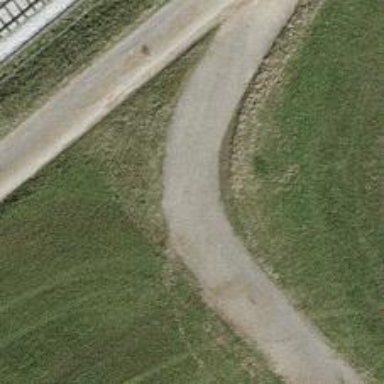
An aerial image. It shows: Asphalt track with grade1 quality.